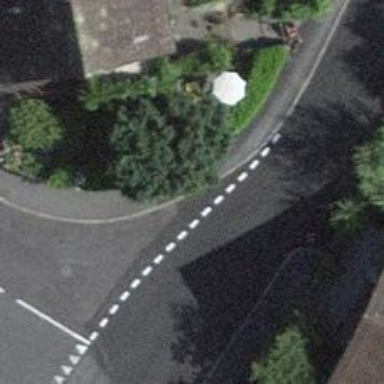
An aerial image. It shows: Kerb barrier.